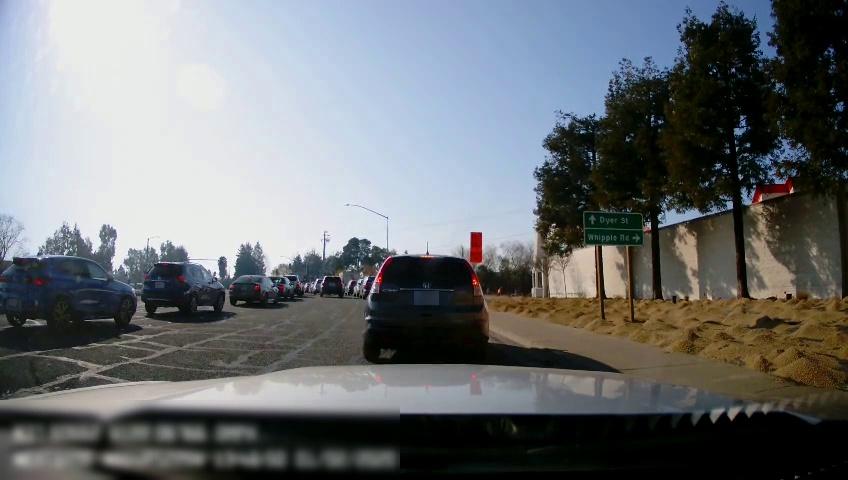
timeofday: Dusk/Dawn/Twilight
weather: Sunny
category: Drivable Space
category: Vehicles | SUV
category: Vehicles | Car
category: Vehicles | SUV
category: Vehicles | SUV
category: Vehicles | SUV
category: Vehicles | Car
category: Vehicles | SUV
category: Vehicles | SUV
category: Vehicles | SUV
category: Vehicles | SUV
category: Vehicles | SUV
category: Vehicles | Truck
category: Traffic | Signs
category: Traffic | Signs